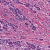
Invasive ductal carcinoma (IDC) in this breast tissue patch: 1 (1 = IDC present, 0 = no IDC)